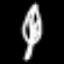
Label: leaf